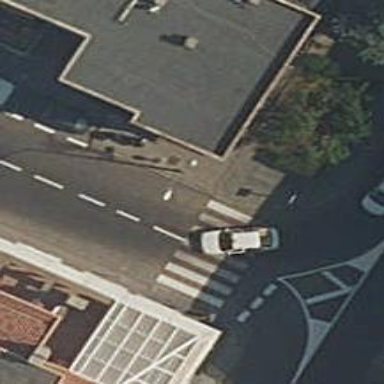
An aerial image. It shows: Uncontrolled road crossing.